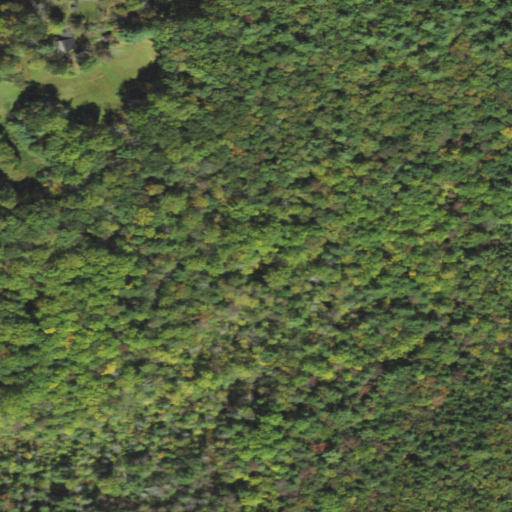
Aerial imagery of valley in Pennsylvania named Bloomingdale Valley containing evergreen forest, mixed forest, woody wetlands, deciduous forest, and open development